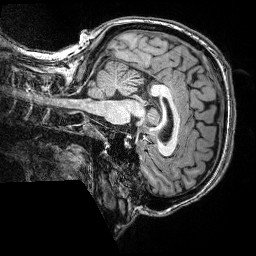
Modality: T1w
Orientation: sagittal
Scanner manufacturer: siemens
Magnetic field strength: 3 T
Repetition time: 2.5 s
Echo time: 0.00343 s